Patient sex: F
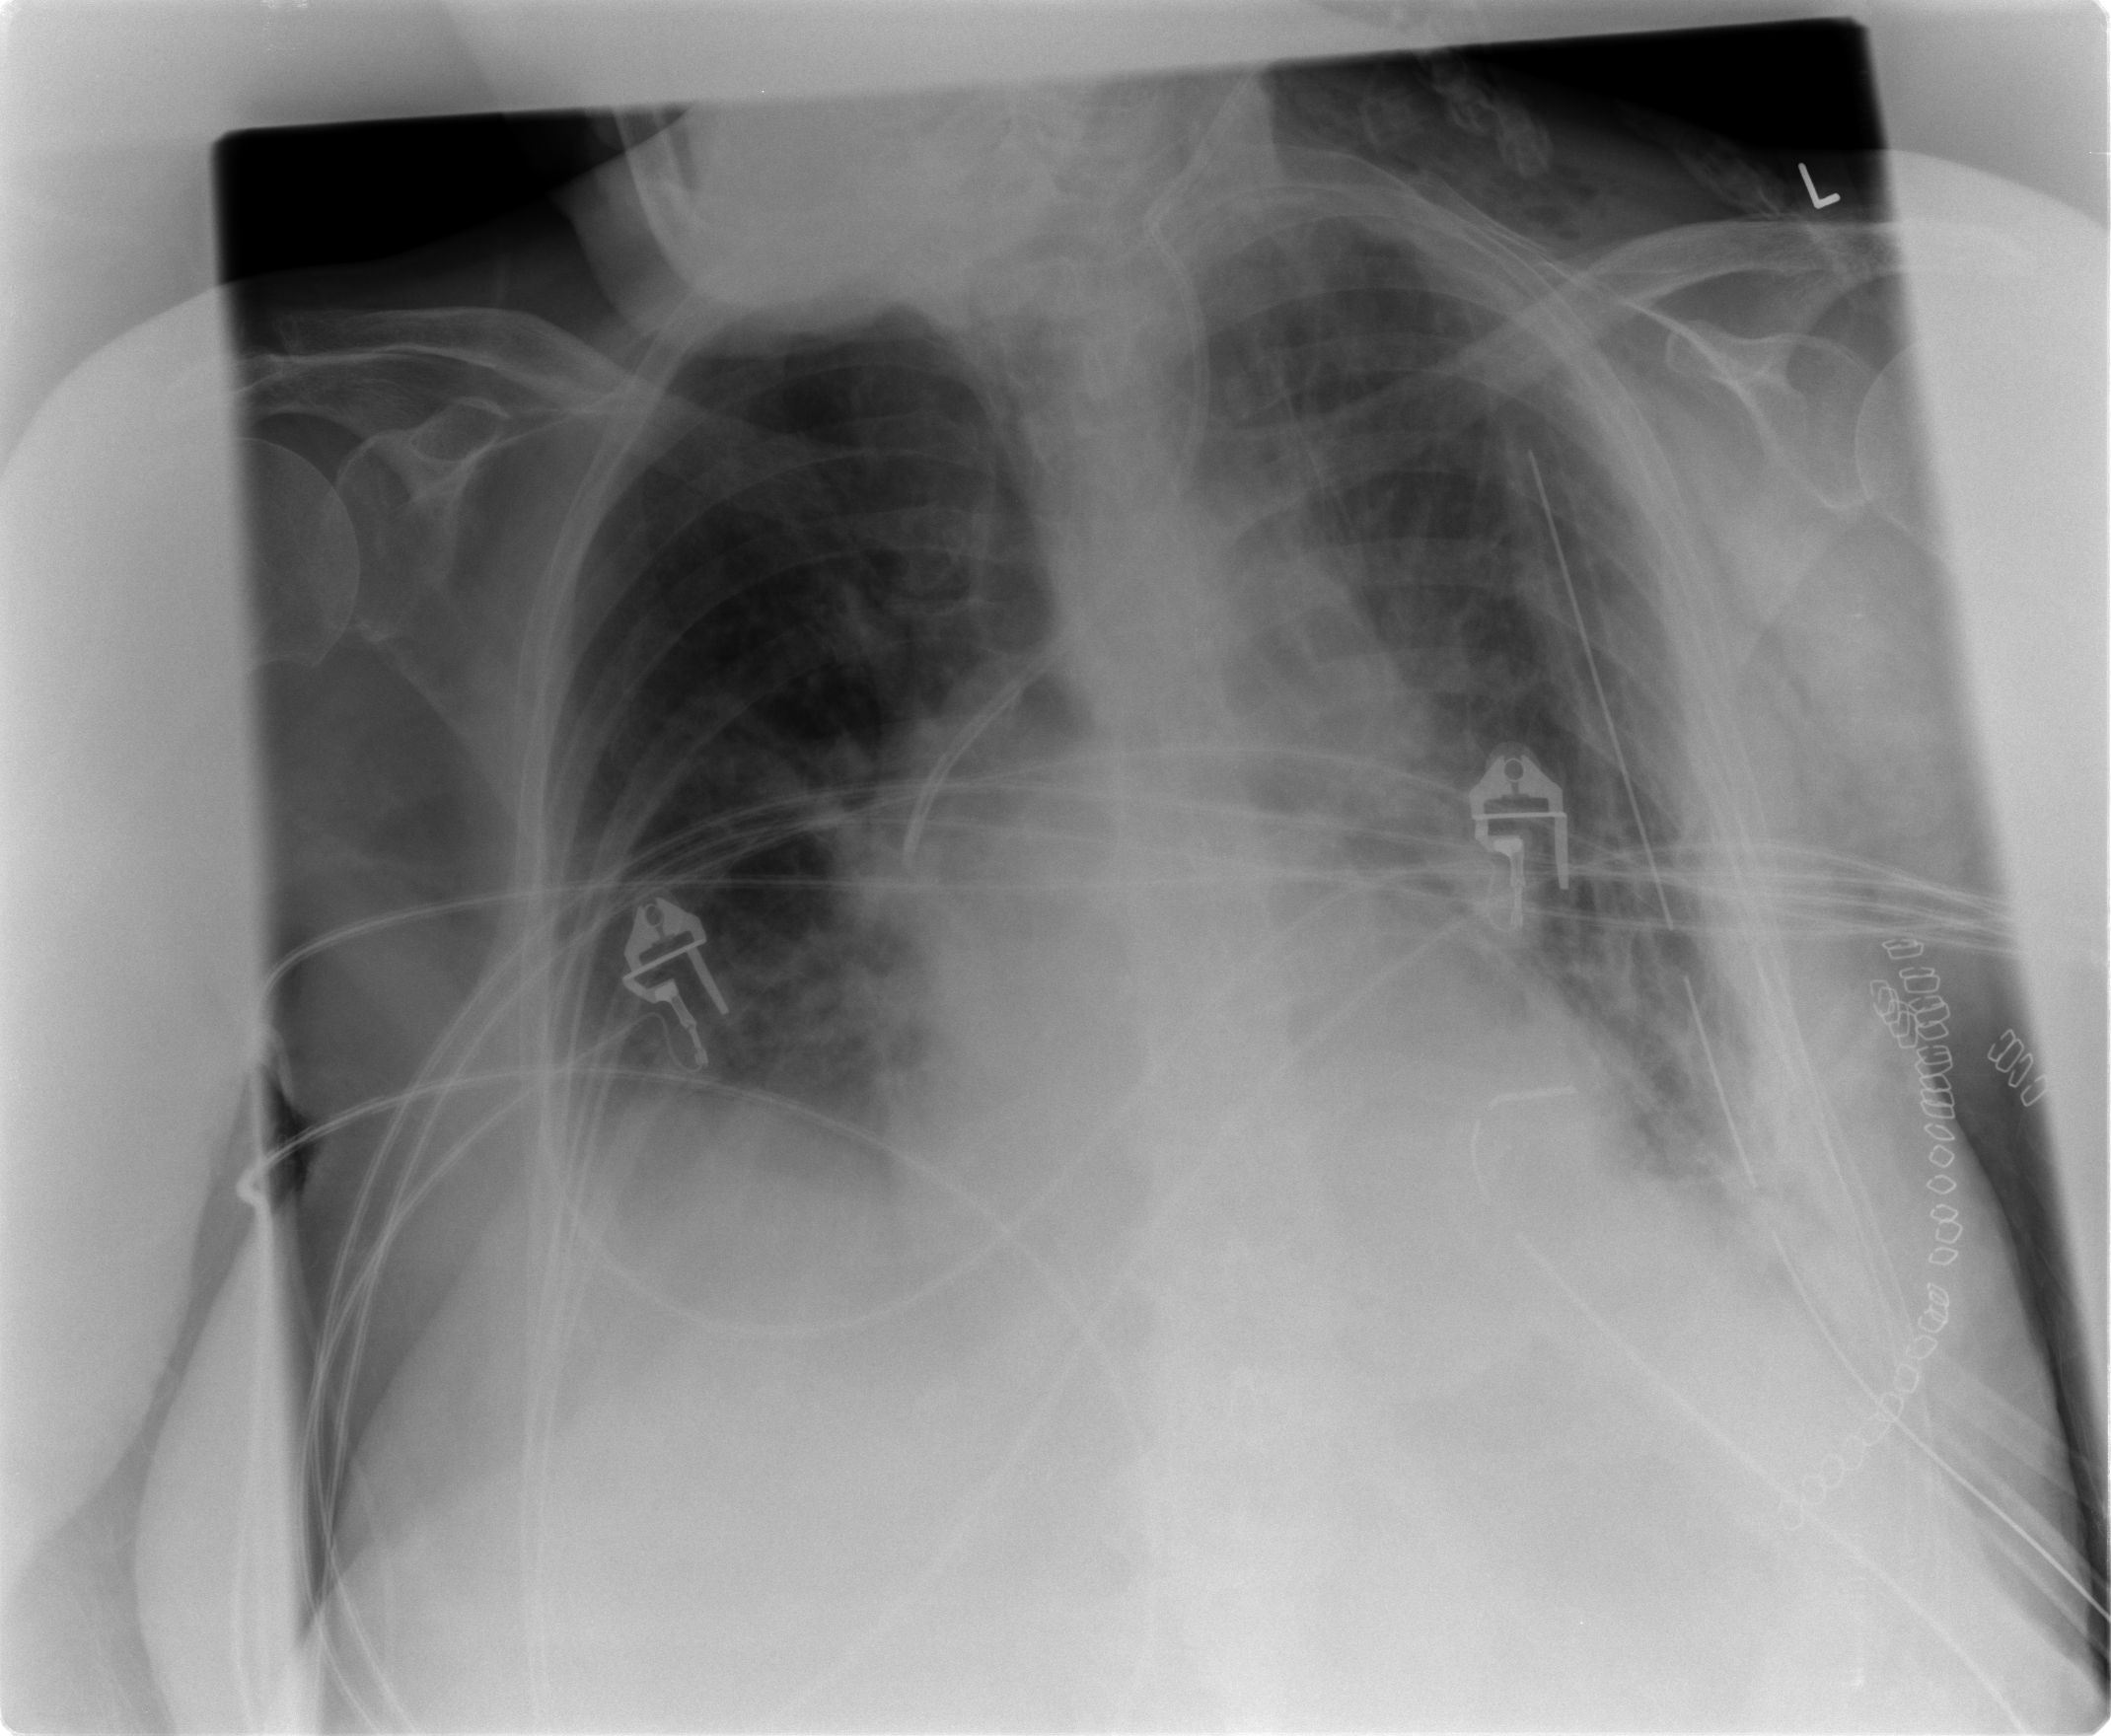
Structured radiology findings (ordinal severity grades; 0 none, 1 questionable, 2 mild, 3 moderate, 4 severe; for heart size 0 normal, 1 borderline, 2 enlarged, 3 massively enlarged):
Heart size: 1
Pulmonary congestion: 2
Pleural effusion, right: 2
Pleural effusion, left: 1
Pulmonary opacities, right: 0
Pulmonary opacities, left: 0
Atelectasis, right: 2
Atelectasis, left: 2